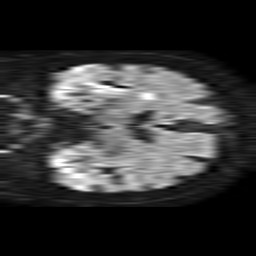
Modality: TRACE
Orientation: coronal
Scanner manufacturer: philips
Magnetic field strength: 1.5 T
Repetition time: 4.6 s
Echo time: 0.08517 s